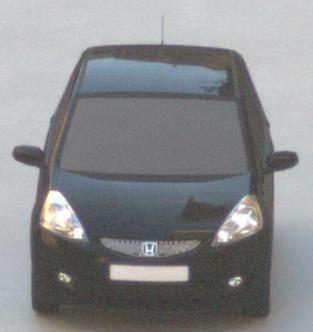
Make: Honda
Model: Jazz 1.2
Detailed model: Jazz (III) (11/08 - 04/11)
Model produced from: 2008/11
Model produced until: 2010/10
Doors: 5
Color: black
Road condition: dry road
Daytime: morning or afternoon
Contrast: low contrast